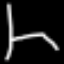
Label: chair